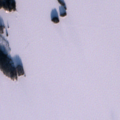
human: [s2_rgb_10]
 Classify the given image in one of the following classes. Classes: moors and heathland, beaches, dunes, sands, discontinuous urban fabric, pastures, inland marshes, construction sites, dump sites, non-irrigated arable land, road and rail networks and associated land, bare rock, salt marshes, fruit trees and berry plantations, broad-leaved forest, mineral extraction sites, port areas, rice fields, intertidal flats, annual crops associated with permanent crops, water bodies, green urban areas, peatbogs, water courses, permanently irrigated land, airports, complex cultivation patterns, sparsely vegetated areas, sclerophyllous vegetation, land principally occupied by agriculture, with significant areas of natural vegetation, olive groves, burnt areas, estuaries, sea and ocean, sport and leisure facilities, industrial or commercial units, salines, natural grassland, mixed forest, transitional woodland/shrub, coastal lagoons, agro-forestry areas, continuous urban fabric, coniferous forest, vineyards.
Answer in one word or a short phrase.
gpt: mixed forest, water bodies